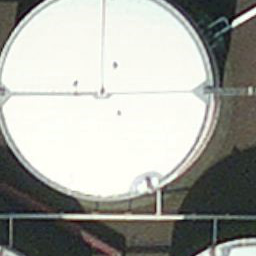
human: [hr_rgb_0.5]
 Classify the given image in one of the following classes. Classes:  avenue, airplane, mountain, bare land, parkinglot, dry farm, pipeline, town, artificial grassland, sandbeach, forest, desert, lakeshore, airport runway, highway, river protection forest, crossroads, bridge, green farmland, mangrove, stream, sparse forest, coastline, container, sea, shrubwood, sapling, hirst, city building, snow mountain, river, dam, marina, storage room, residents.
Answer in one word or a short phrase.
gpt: storage room